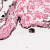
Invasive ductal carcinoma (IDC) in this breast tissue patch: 0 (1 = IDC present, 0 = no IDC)